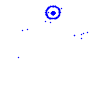
Particle: pion